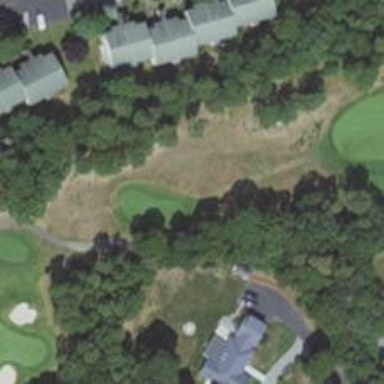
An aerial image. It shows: Golf hole.